Interaction volume radius: 5 \u00c5
Interaction volume height: 50 \u00c5
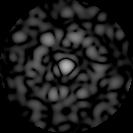
Disorder parameter: 0.8277